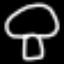
Label: mushroom